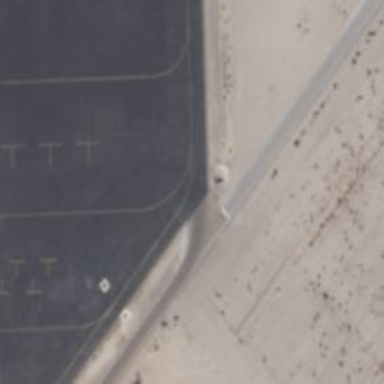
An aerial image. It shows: Image of taxiway at airport.